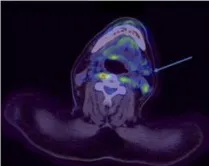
PET/CT images in axial and coronal reconstruction. The target lesion is indicated by an arrow. FDG avidity is expressed by the Deauville score (DS). Two months after discontinuation of therapy, DS: 3 (G, H).
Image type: radiology (pet)